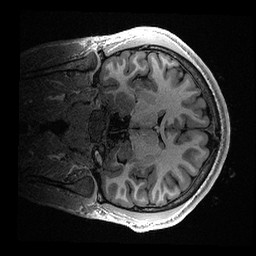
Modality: T1w
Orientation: coronal
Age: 20
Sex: male
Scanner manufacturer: ge
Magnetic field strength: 3 T
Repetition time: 0.006952 s
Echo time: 0.00292 s